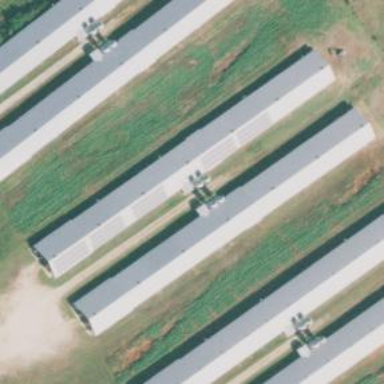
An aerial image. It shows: Farm building.